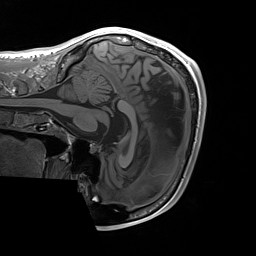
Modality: T1w
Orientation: sagittal